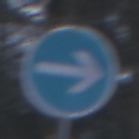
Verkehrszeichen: VorgeschriebeneFahrtrichtungHierRechts
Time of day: MorningAfternoon
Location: Outdoor (Nature)
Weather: Overcast
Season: Winter
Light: Natural